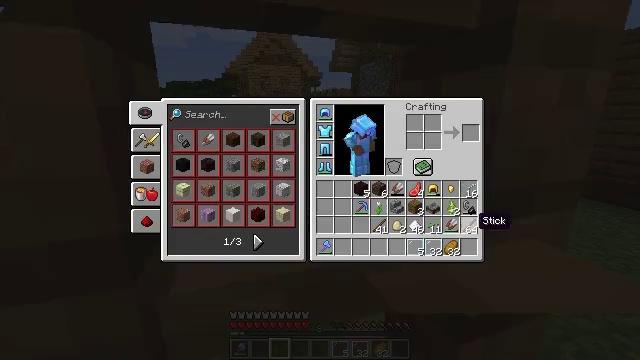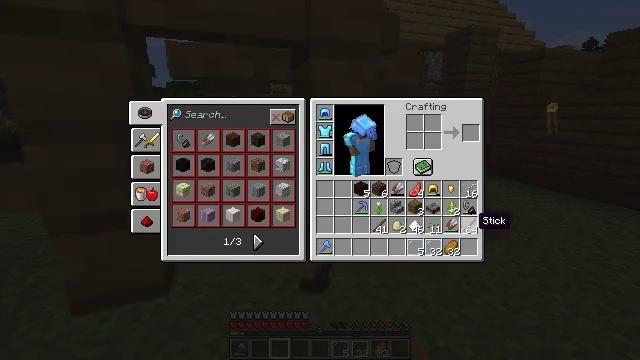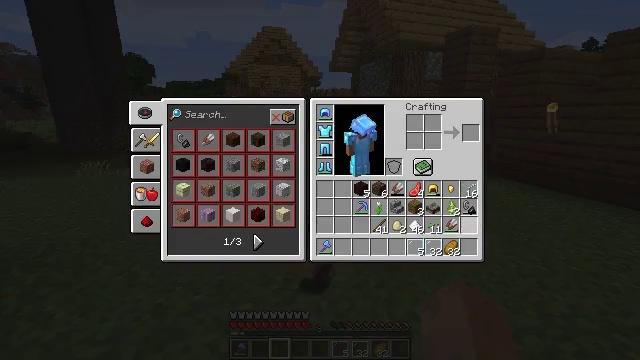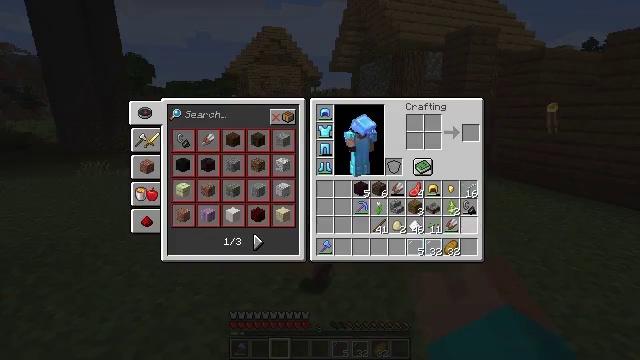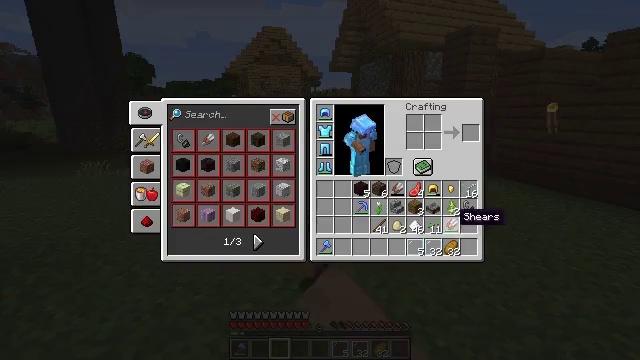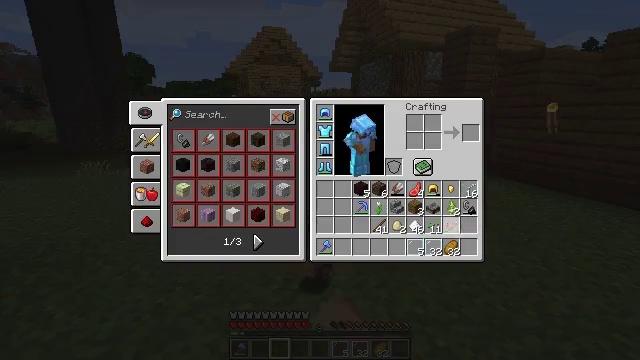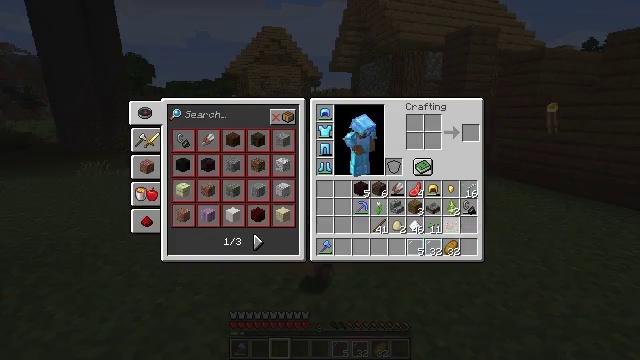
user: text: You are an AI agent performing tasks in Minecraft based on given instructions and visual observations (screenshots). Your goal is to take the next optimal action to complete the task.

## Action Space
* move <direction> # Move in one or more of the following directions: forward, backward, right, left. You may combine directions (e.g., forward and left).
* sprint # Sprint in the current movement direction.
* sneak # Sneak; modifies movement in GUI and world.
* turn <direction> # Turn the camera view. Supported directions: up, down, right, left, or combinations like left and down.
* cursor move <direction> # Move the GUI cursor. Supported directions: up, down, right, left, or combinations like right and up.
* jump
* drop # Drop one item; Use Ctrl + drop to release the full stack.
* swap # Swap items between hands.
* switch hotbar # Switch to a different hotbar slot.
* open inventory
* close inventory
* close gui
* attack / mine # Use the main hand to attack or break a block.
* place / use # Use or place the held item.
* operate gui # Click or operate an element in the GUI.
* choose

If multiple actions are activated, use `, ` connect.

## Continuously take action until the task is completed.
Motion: motion action
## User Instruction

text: Drop a stick.
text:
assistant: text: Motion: sprint, open gui
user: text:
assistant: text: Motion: sprint, drop
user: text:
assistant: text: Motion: sprint, cursor move left, drop
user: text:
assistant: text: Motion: sprint, cursor move left
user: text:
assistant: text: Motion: sprint, drop
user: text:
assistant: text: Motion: sprint, drop
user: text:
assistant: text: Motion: sprint, drop